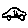
Label: car